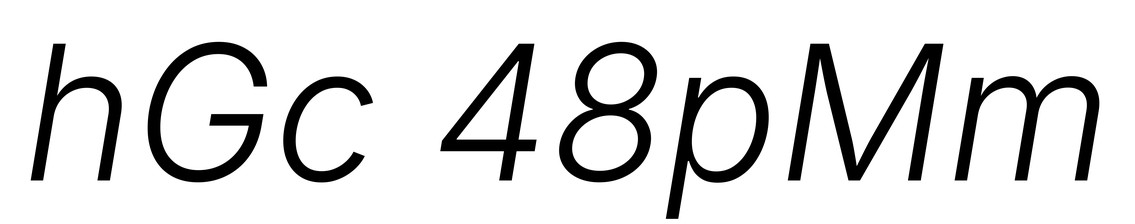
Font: Inter-Italic_Light_Italic